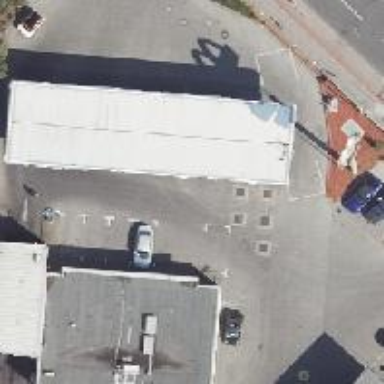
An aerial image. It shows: Fuel station offering CNG fuel with car wash facility.